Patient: sex M, age 35
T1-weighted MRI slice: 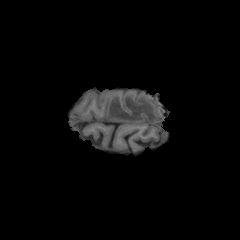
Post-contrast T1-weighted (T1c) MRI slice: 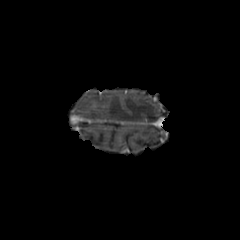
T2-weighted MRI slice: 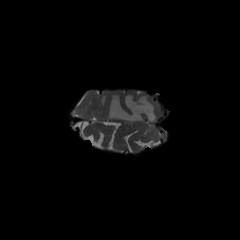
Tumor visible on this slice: yes
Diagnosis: Glioblastoma, IDH-wildtype
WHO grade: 4